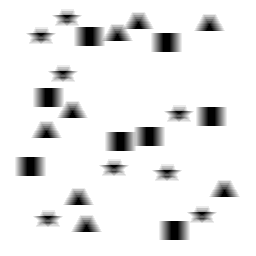
Squares: 8
Triangles: 8
Stars: 8
Total shapes: 24